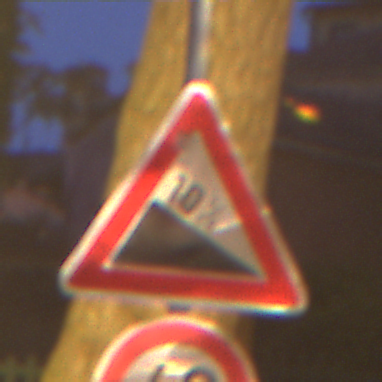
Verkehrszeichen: Gefaelle10
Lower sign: Geschwindigkeit60
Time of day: Night
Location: Outdoor (Urban)
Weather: Clear
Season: NotSpecified
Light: Artificial